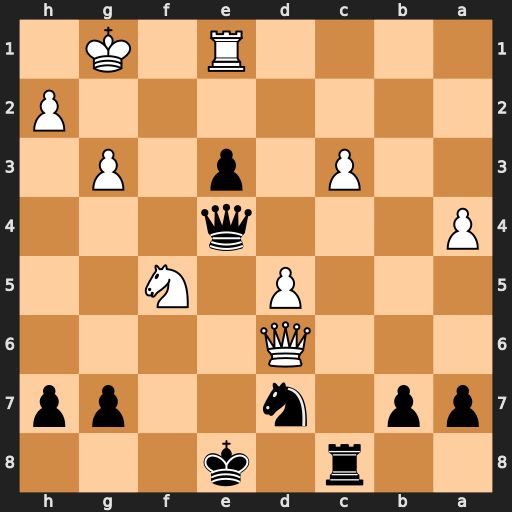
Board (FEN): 2r1k3/pp1n2pp/3Q4/3P1N2/P3q3/2P1p1P1/7P/4R1K1
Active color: b
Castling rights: -
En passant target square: -
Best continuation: Qxf5 Rxe3+ Kd8